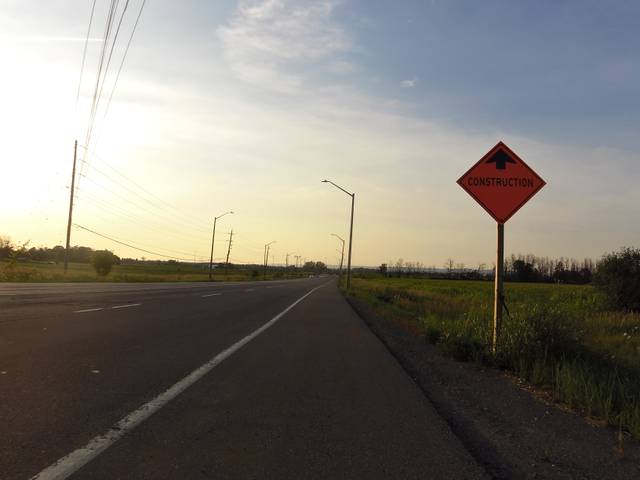
Region: Canada
Coordinates: 45.33, -75.838